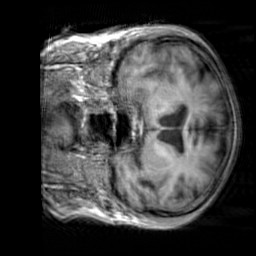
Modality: T1w
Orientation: coronal
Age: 75
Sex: male
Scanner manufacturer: siemens
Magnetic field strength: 3 T
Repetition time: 2.3 s
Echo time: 0.00303 s